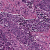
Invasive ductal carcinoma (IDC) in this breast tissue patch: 1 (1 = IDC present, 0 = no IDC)